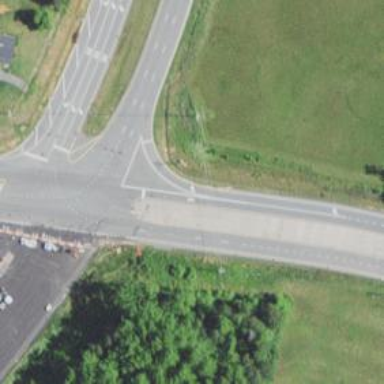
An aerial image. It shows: Tertiary road with asphalt surface.